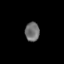
Tissue: skin
Cell type: Epithelial cells
Senescence score: 0.271
Nuclear area (px): 270
Mean DAPI intensity: 111.741